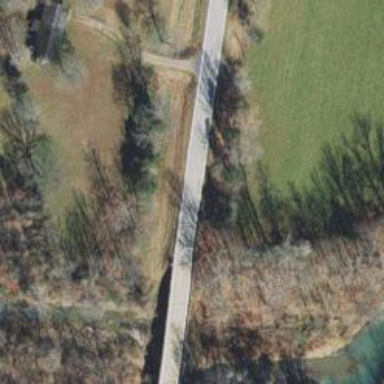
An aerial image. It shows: Secondary road crossing bridge.